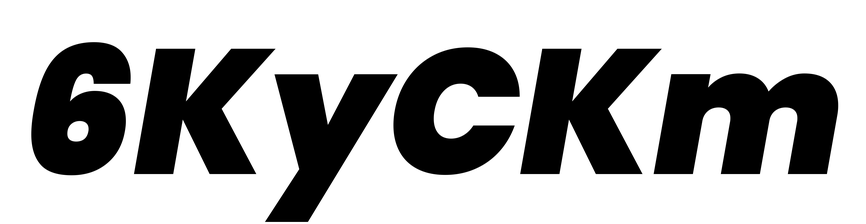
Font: Poppins-BlackItalic